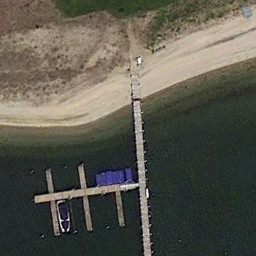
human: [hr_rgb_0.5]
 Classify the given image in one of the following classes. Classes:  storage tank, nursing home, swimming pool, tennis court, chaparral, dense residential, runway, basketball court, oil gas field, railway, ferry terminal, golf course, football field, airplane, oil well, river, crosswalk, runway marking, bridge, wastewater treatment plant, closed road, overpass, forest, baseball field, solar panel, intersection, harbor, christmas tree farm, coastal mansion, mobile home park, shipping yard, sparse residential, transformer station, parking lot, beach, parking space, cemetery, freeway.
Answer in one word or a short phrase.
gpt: ferry terminal